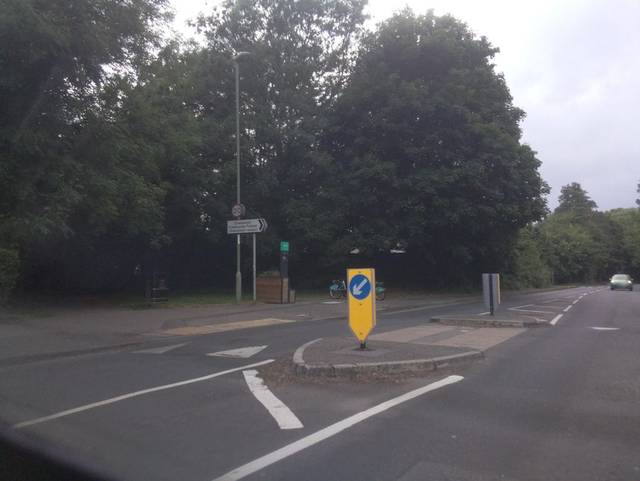
Region: United Kingdom
Coordinates: 50.978, -1.361